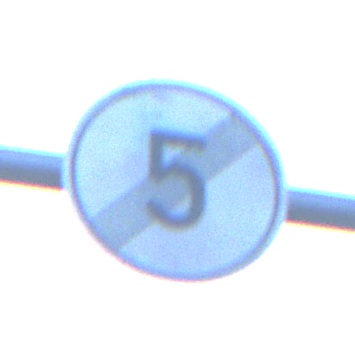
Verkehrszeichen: EndeGeschwindigkeit5
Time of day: SunriseSunset
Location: Outdoor (RoadRail)
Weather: Clear
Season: NotSpecified
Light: Natural